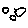
Label: circle